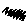
Label: zigzag